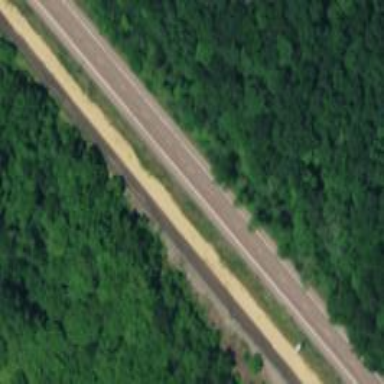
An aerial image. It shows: Escape road.